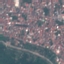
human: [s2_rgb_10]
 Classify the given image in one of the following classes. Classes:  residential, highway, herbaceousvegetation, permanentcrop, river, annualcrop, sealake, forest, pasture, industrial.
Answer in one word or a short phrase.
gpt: Residential